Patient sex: M
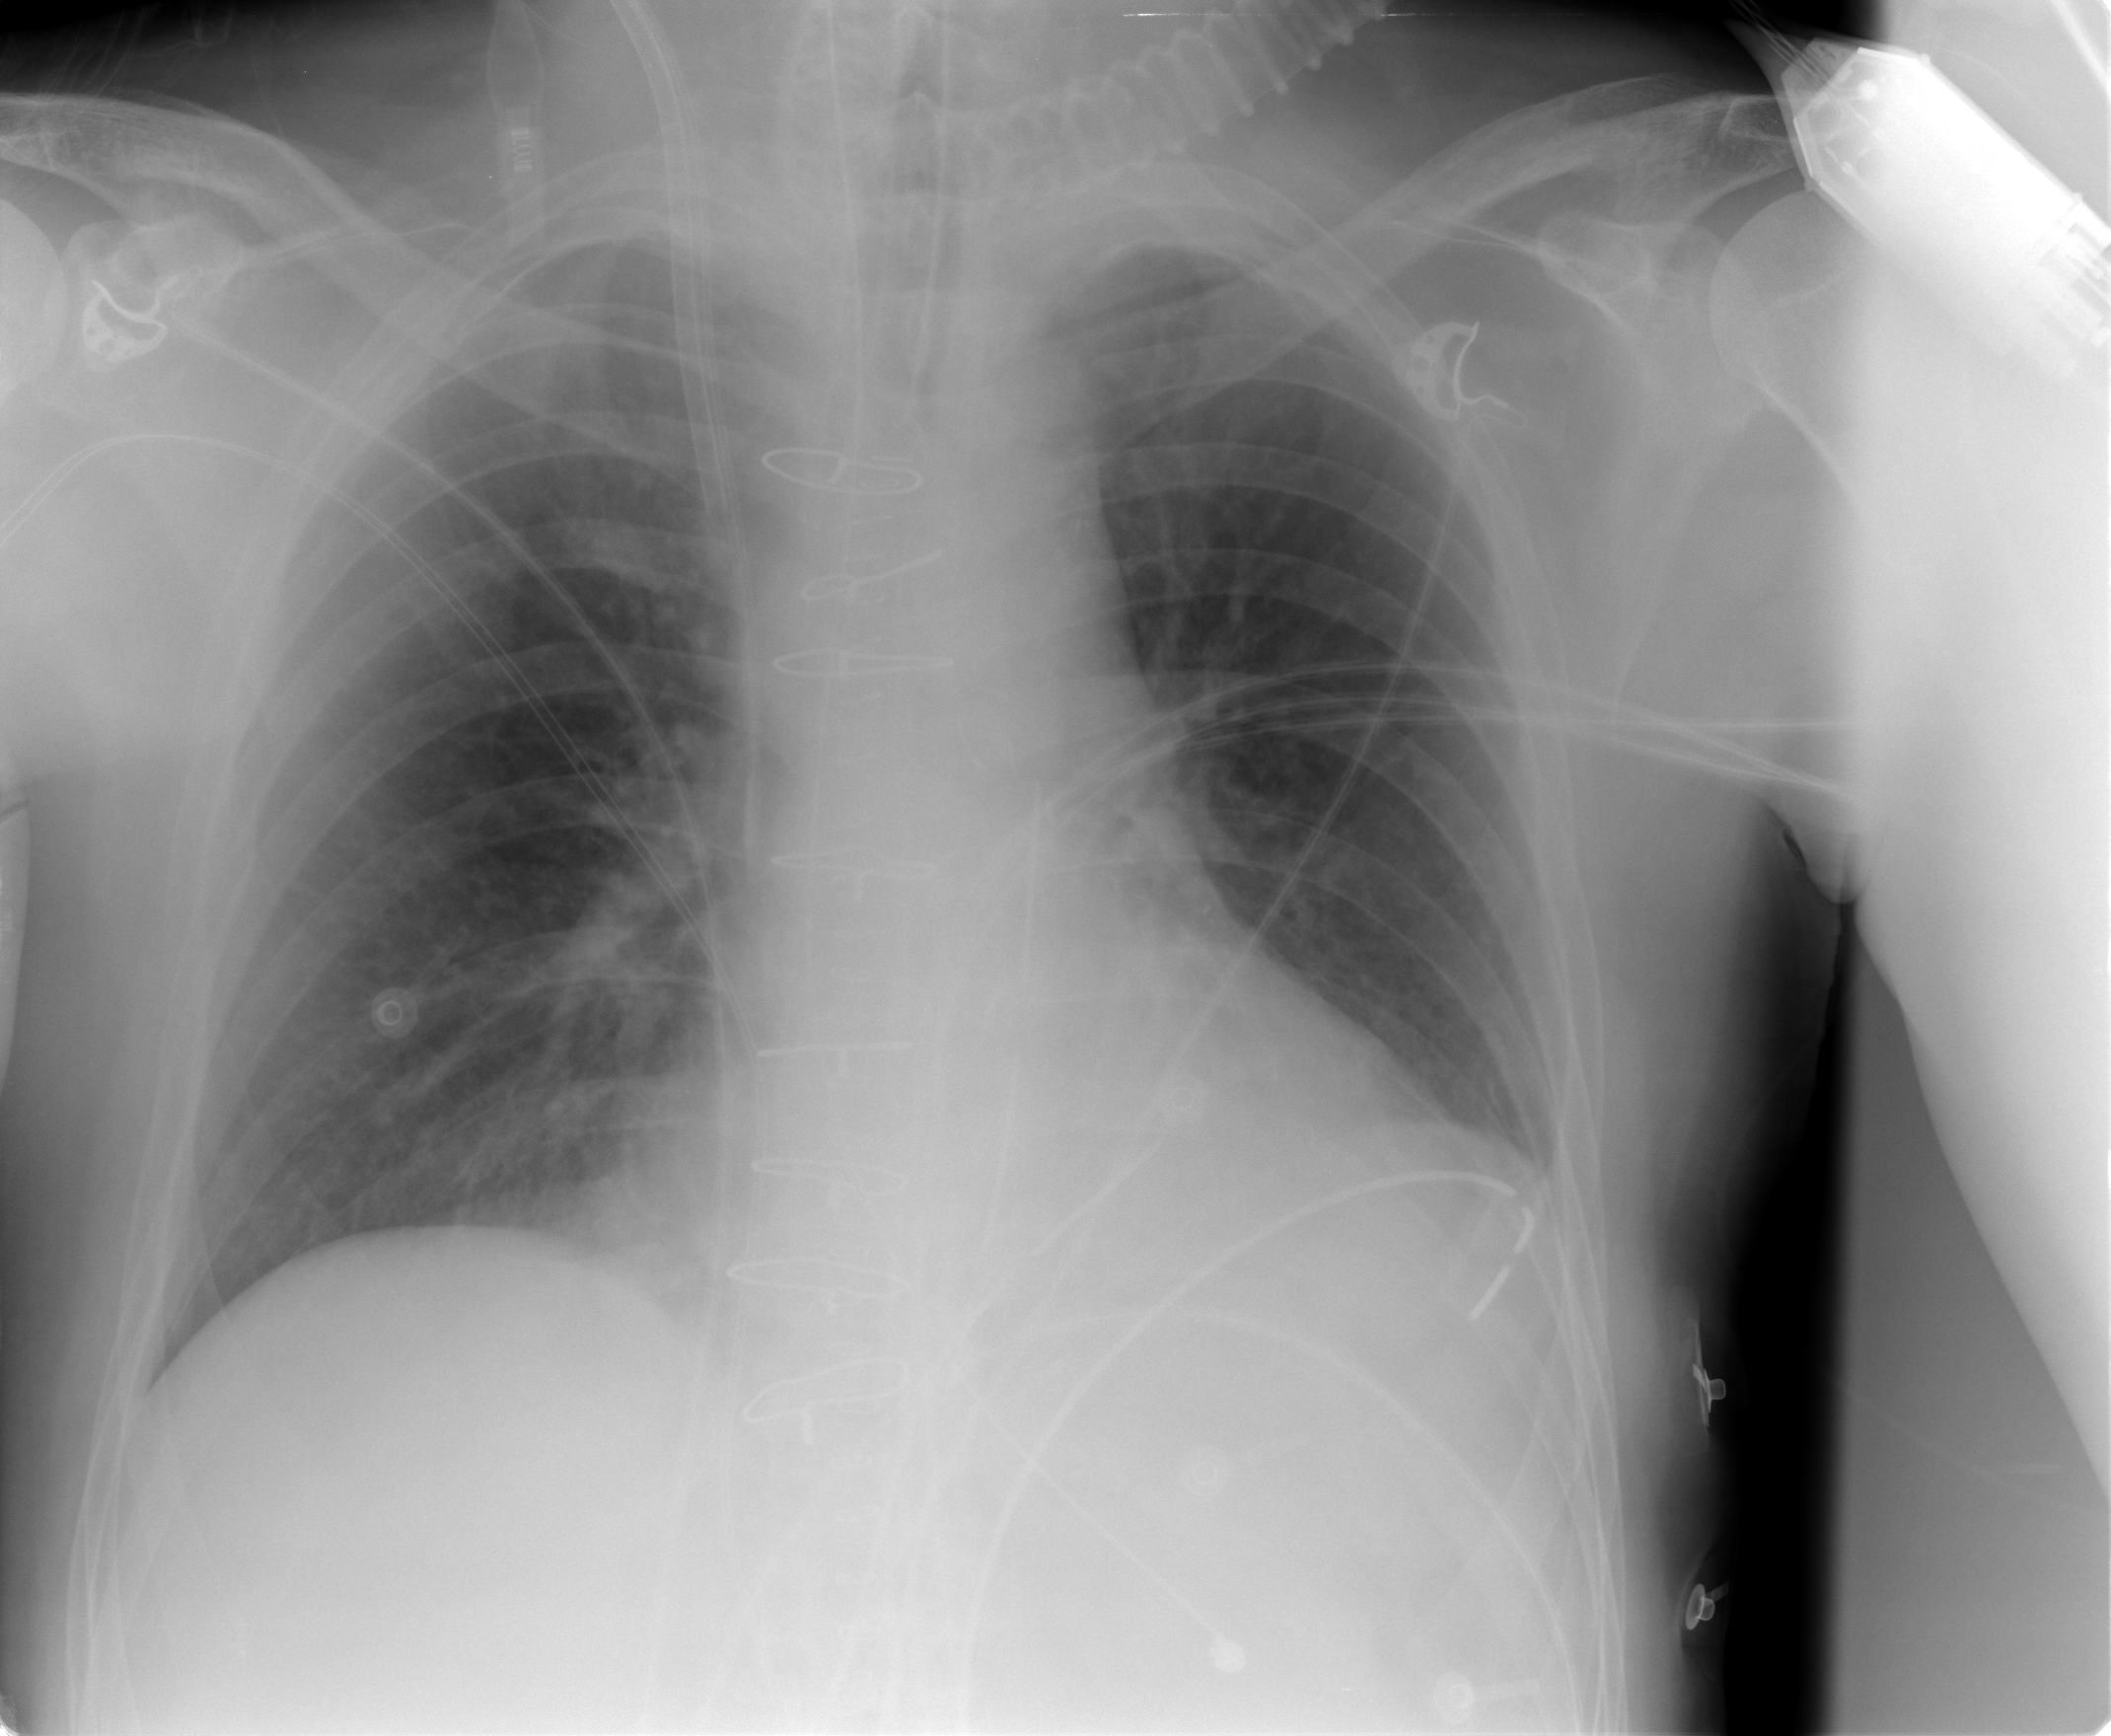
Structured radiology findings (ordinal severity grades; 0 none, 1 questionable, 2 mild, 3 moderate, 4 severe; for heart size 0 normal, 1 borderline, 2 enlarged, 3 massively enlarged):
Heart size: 0
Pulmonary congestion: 0
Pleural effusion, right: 0
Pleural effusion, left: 1
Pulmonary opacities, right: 0
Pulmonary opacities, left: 0
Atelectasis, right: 0
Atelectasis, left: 0